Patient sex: F
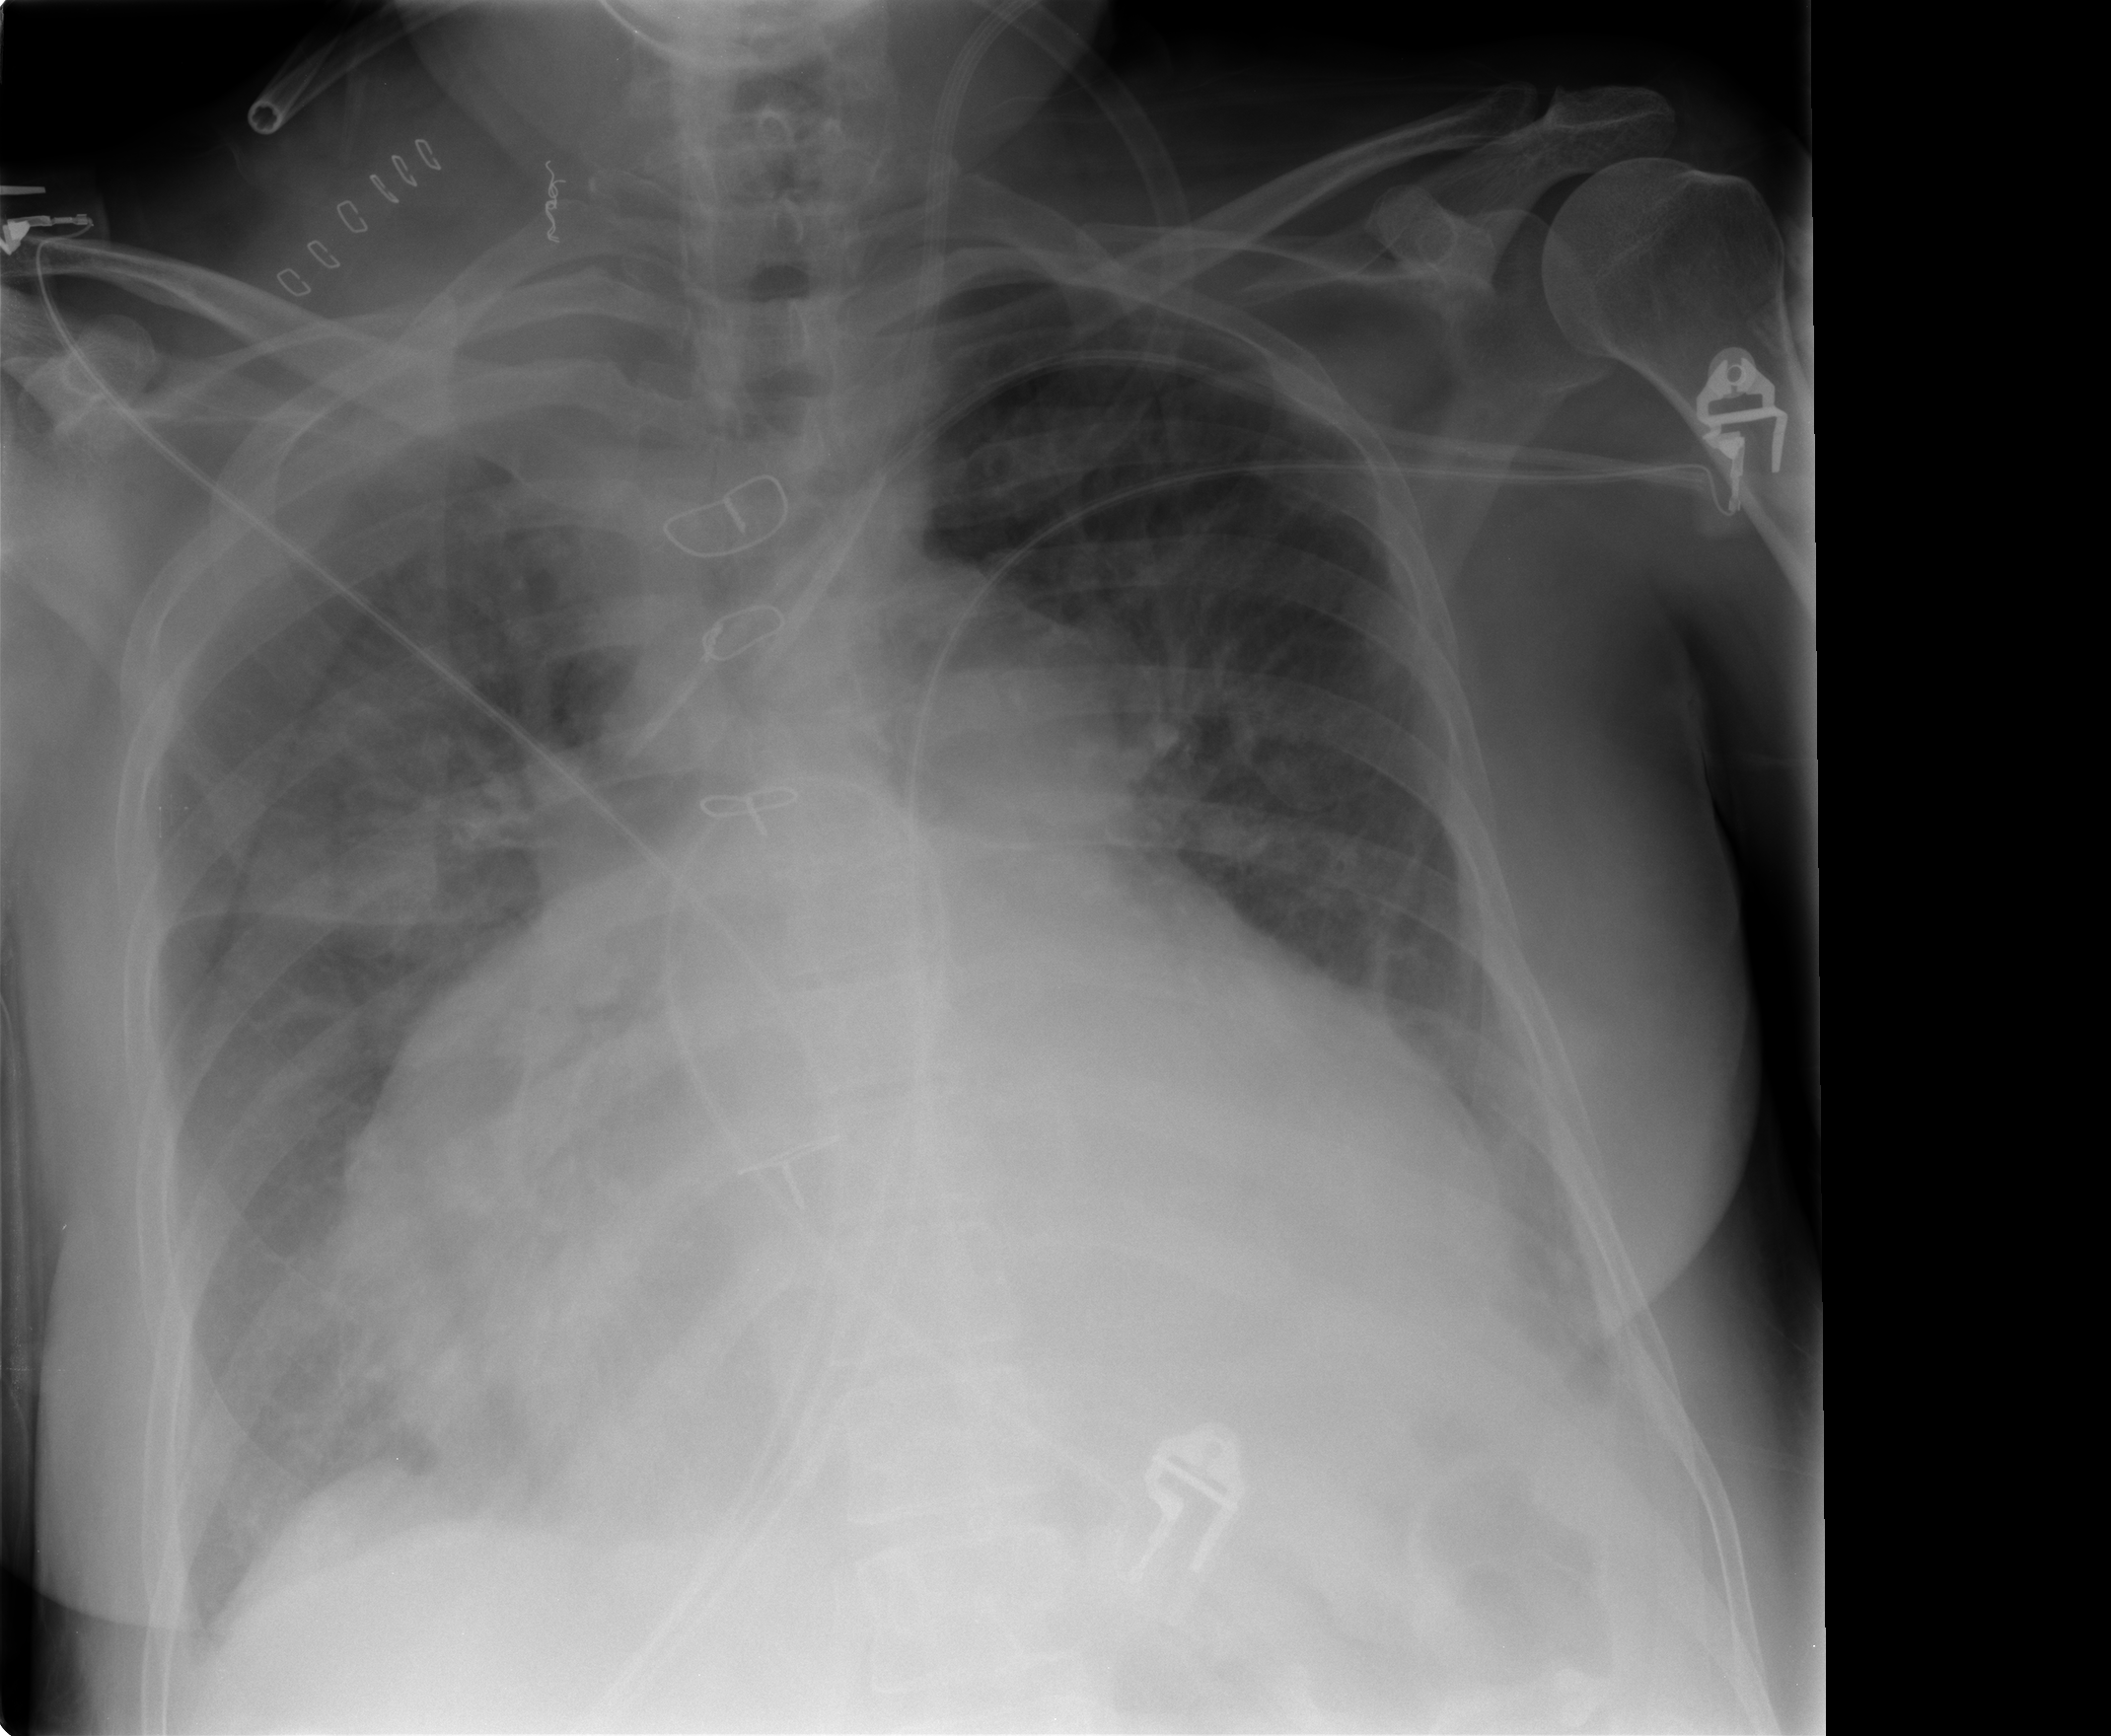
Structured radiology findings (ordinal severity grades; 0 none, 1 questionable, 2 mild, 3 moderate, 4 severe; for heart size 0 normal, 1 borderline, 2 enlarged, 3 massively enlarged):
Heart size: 3
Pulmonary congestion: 2
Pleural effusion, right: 1
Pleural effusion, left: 1
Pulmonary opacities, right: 0
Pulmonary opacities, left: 0
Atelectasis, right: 2
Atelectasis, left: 2